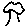
Label: tree